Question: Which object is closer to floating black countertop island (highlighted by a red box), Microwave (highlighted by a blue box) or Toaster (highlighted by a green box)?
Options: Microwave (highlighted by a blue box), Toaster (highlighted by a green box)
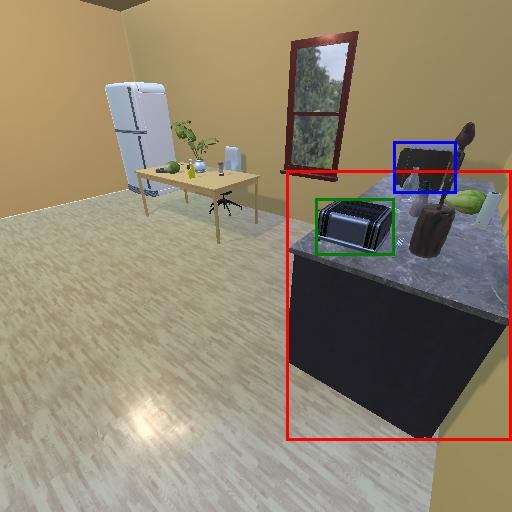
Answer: Microwave (highlighted by a blue box)